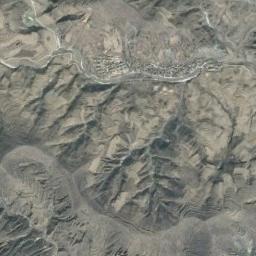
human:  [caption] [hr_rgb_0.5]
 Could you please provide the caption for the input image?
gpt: You can see the veins of the mountain clearly .

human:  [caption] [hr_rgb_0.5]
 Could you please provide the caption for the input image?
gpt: There are some rifts and rivers on the brown mountain .

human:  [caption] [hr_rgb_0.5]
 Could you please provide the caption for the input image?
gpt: There is not the even mountain .

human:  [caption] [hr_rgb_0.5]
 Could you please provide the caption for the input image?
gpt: The folded mountain consists of a number of ridges and valleys .

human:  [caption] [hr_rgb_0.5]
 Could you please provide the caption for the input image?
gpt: The mountain is full of black soil .